Question: What is the phone status?
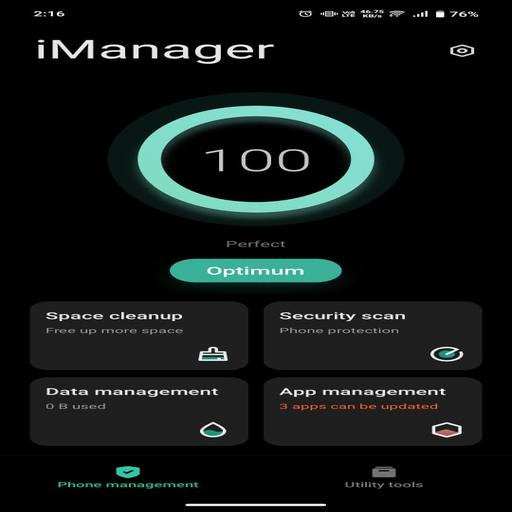
Answer: Perfect, optimum